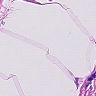
Metastatic tissue present: no